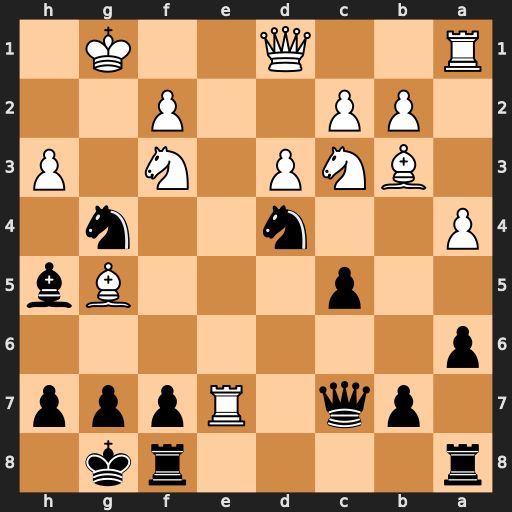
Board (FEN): r4rk1/1pq1Rppp/p7/2p3Bb/P2n2n1/1BNP1N1P/1PP2P2/R2Q2K1
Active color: b
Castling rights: -
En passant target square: -
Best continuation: Nxf3+ Qxf3 Qh2+ Kf1 Ne3+ Rxe3 Bxf3